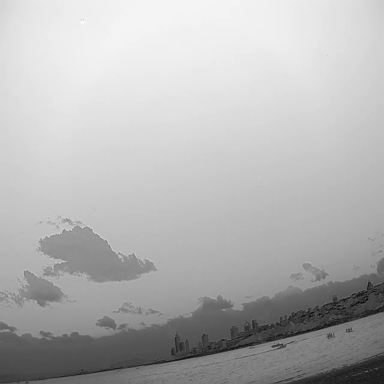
There is a canoe in the infrared image.